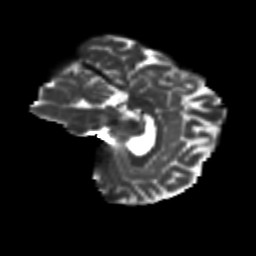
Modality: T2w
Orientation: sagittal
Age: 47
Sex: male
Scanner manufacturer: siemens
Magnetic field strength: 3 T
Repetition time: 8.6 s
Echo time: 0.095 s